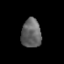
Tissue: prostate
Cell type: T cells
Senescence score: 0.8153
Nuclear area (px): 561
Mean DAPI intensity: 99.408